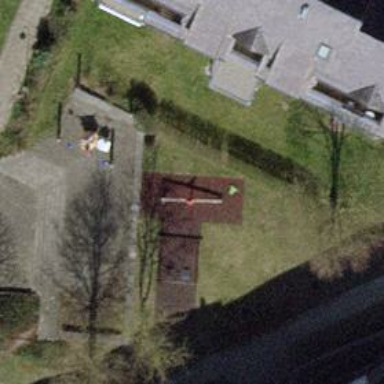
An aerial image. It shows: Playground featuring seesaw.